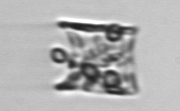
Label: Eucampia